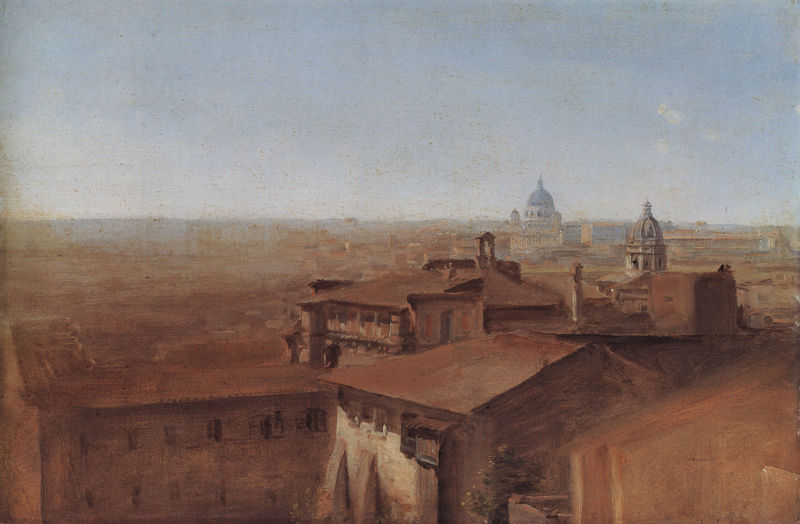
Titel: Blick auf St. Peter
Künstler: Johann Georg von Dillis
Standort: München
Institution: Neue Pinakothek
Schlagwörter: baum, berg, blau, gemälde, himmel, laub, schatten, weiß, wolken, aquarell, grün, impressionismus, landschaft, ocker, stadt, ausschnitt, braun, fenster, grau, hell, laterne, licht, schwarz, skizze, ausblick, dach, rot, wolke, beige, malerei, wand, horizont, häuser, hügel, weite, kirche, sonne, kamin, kamine, rund, schornstein, turm, balkon, sommer, fassade, fassaden, italien, vedute, wohnhäuser, berge, hitze, dorf, dächer, giebel, mauer, schornsteine, dunst, nebel, vogelperspektive, kuppel, detail, silouette, dunstglocke, kirchen, stadtansicht, wände, innenhof, glockenturm, kuppeln, türme, diesig, dom, topografie, rom, mauern, brauntöne, florenz, schräge, vatikan, schemen, duomo, petersdom, dillis, tambour, skizzenhaft, trum, giotto, fernsciht, impressionsimsu, sienabraun, ttttr